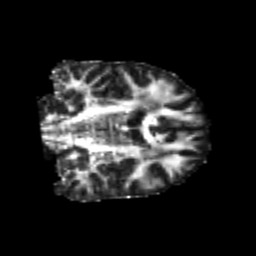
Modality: FA
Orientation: coronal
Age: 24
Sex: male
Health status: healthy
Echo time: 0.074 s